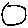
Label: circle